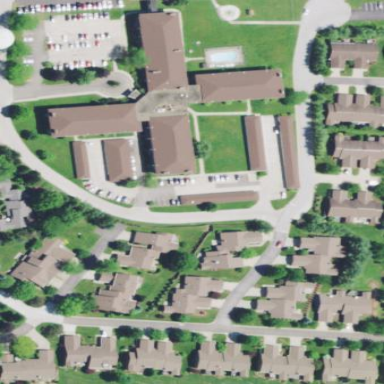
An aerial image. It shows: Condominium within residential area.